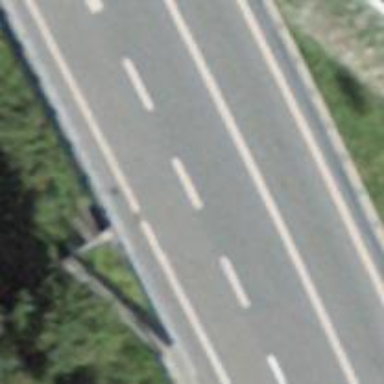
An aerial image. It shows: Asphalt bridge on trunk highway that is designated as motorroad.